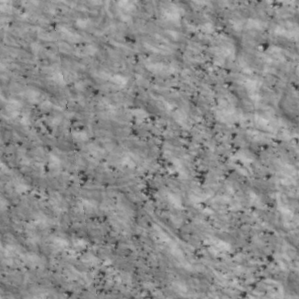
Label: non_frost